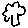
Label: tree